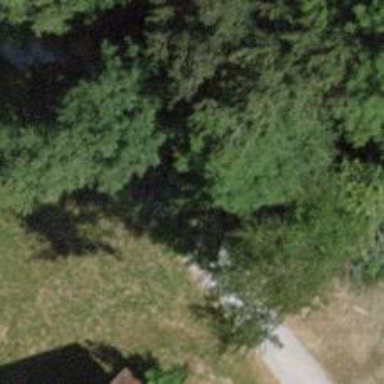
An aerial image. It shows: Bench for seating.